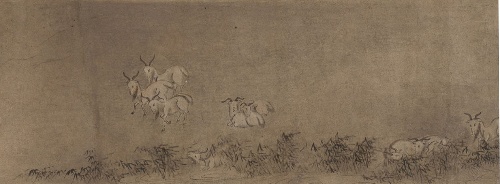
Artist: Unidentified artist
Object type: Handscroll
Classification: Paintings
Medium: Handscroll; ink and color on paper
Culture: China
Period: Qing dynasty (1644–1911)
Dimensions: 4 x 47 1/4 in. (10.2 x 120.0 cm)
Department: Asian Art
Credit line: From the Collection of A. W. Bahr, Purchase, Fletcher Fund, 1947
Accession year: 1947
Repository: Metropolitan Museum of Art, New York, NY
Tags: Bulls|Goats